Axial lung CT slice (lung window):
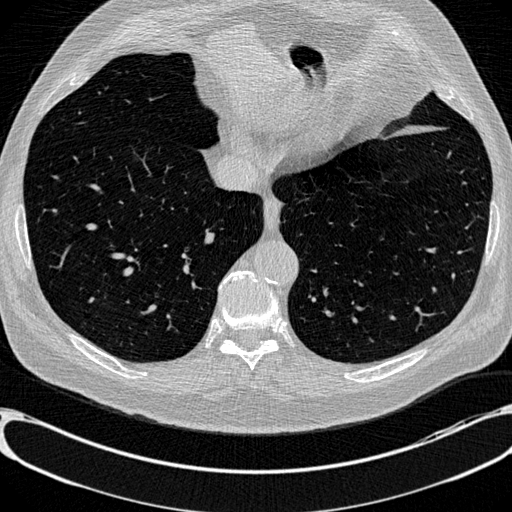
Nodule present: no